The image is a 2-D grayscale rendering of a rotating-machine vibration signal (signal-to-image). What is the most likely rotor condition (normal, misalignment, unbalance, looseness)?
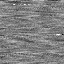
Answer: misalignment